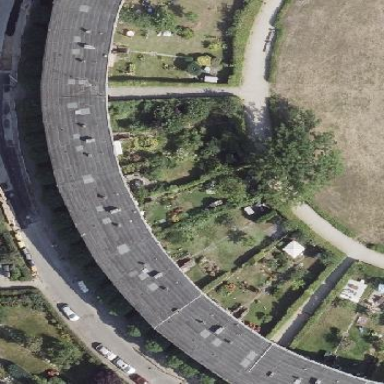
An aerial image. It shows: Residential garden area classified as leisure land.